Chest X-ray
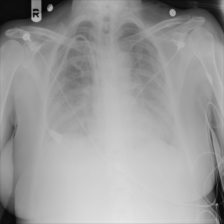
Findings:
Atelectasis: negative
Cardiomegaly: negative
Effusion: positive
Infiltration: positive
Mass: negative
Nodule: negative
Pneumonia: negative
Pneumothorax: negative
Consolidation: negative
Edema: positive
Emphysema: negative
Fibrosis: negative
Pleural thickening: negative
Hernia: negative